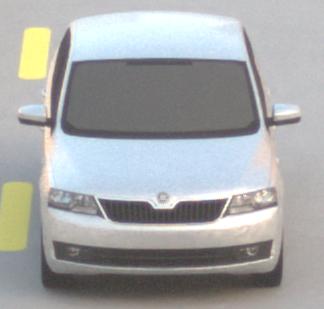
Make: Skoda
Model: Rapid
Detailed model: Rapid 1.2 Active Limousine
Model produced from: 2012/10
Model produced until: 2015/04
Doors: 5
Color: white
Road condition: dry road
Daytime: sunrise or sunset
Contrast: low contrast